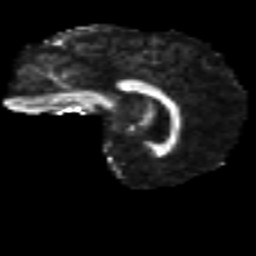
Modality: FA
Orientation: sagittal
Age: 47
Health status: ill
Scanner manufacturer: philips
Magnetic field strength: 3 T
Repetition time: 9 s
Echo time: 0.127 s